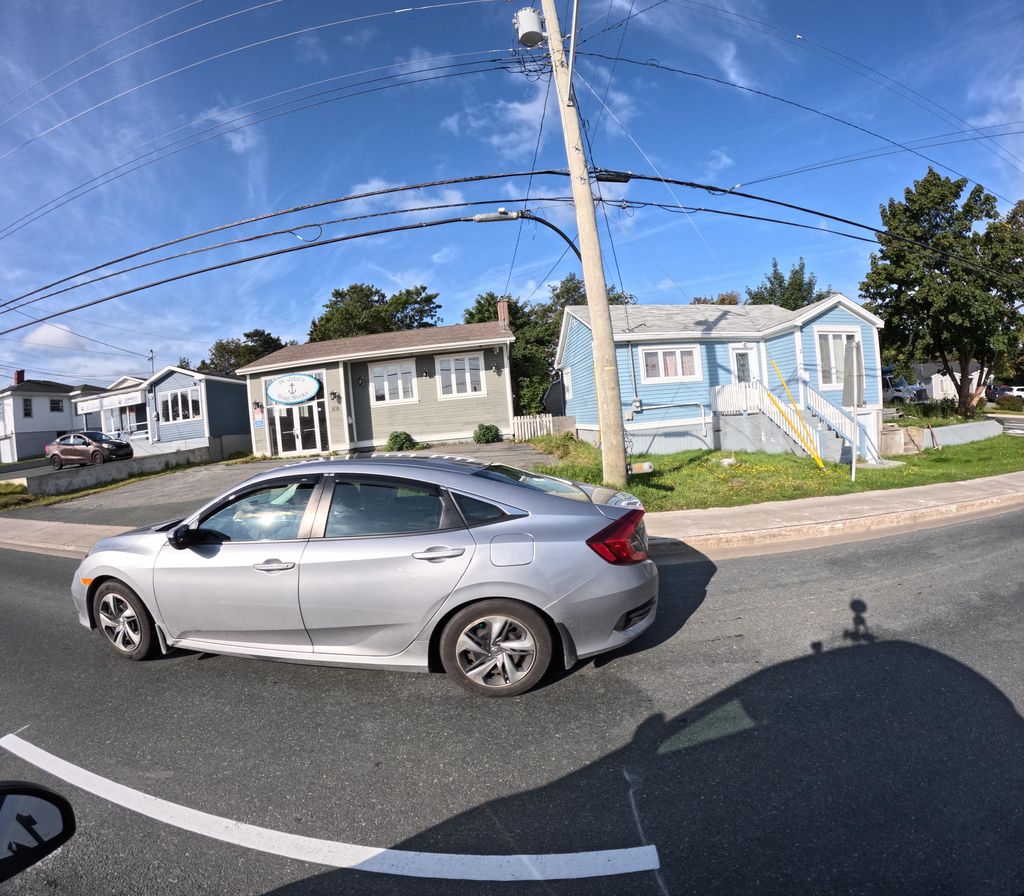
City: st_johns